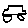
Label: car